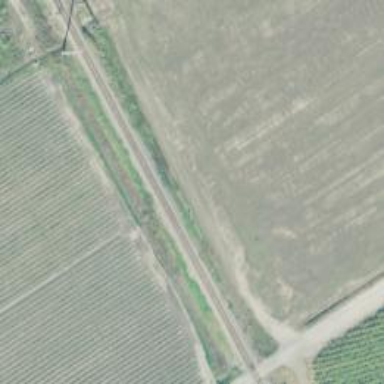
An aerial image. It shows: Railway spur junction.